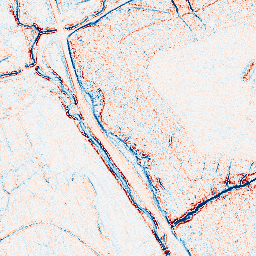
Category: edge_preserving
Decomposition family: anisotropic_diffusion
Decomposition parameters: iterations: 10
kappa: 100
gamma: 0.05
Upsampling method: sinc_hamming
Upsampling parameters: scale: 2
kernel_size: 16
Upsampling scale: 2